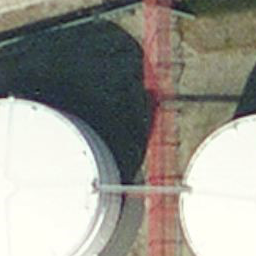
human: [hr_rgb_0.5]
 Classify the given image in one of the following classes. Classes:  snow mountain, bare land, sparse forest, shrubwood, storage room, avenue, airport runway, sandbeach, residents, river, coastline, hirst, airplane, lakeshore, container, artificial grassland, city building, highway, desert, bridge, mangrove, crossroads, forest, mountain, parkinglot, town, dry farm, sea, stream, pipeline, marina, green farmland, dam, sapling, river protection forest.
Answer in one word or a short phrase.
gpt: storage room